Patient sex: M
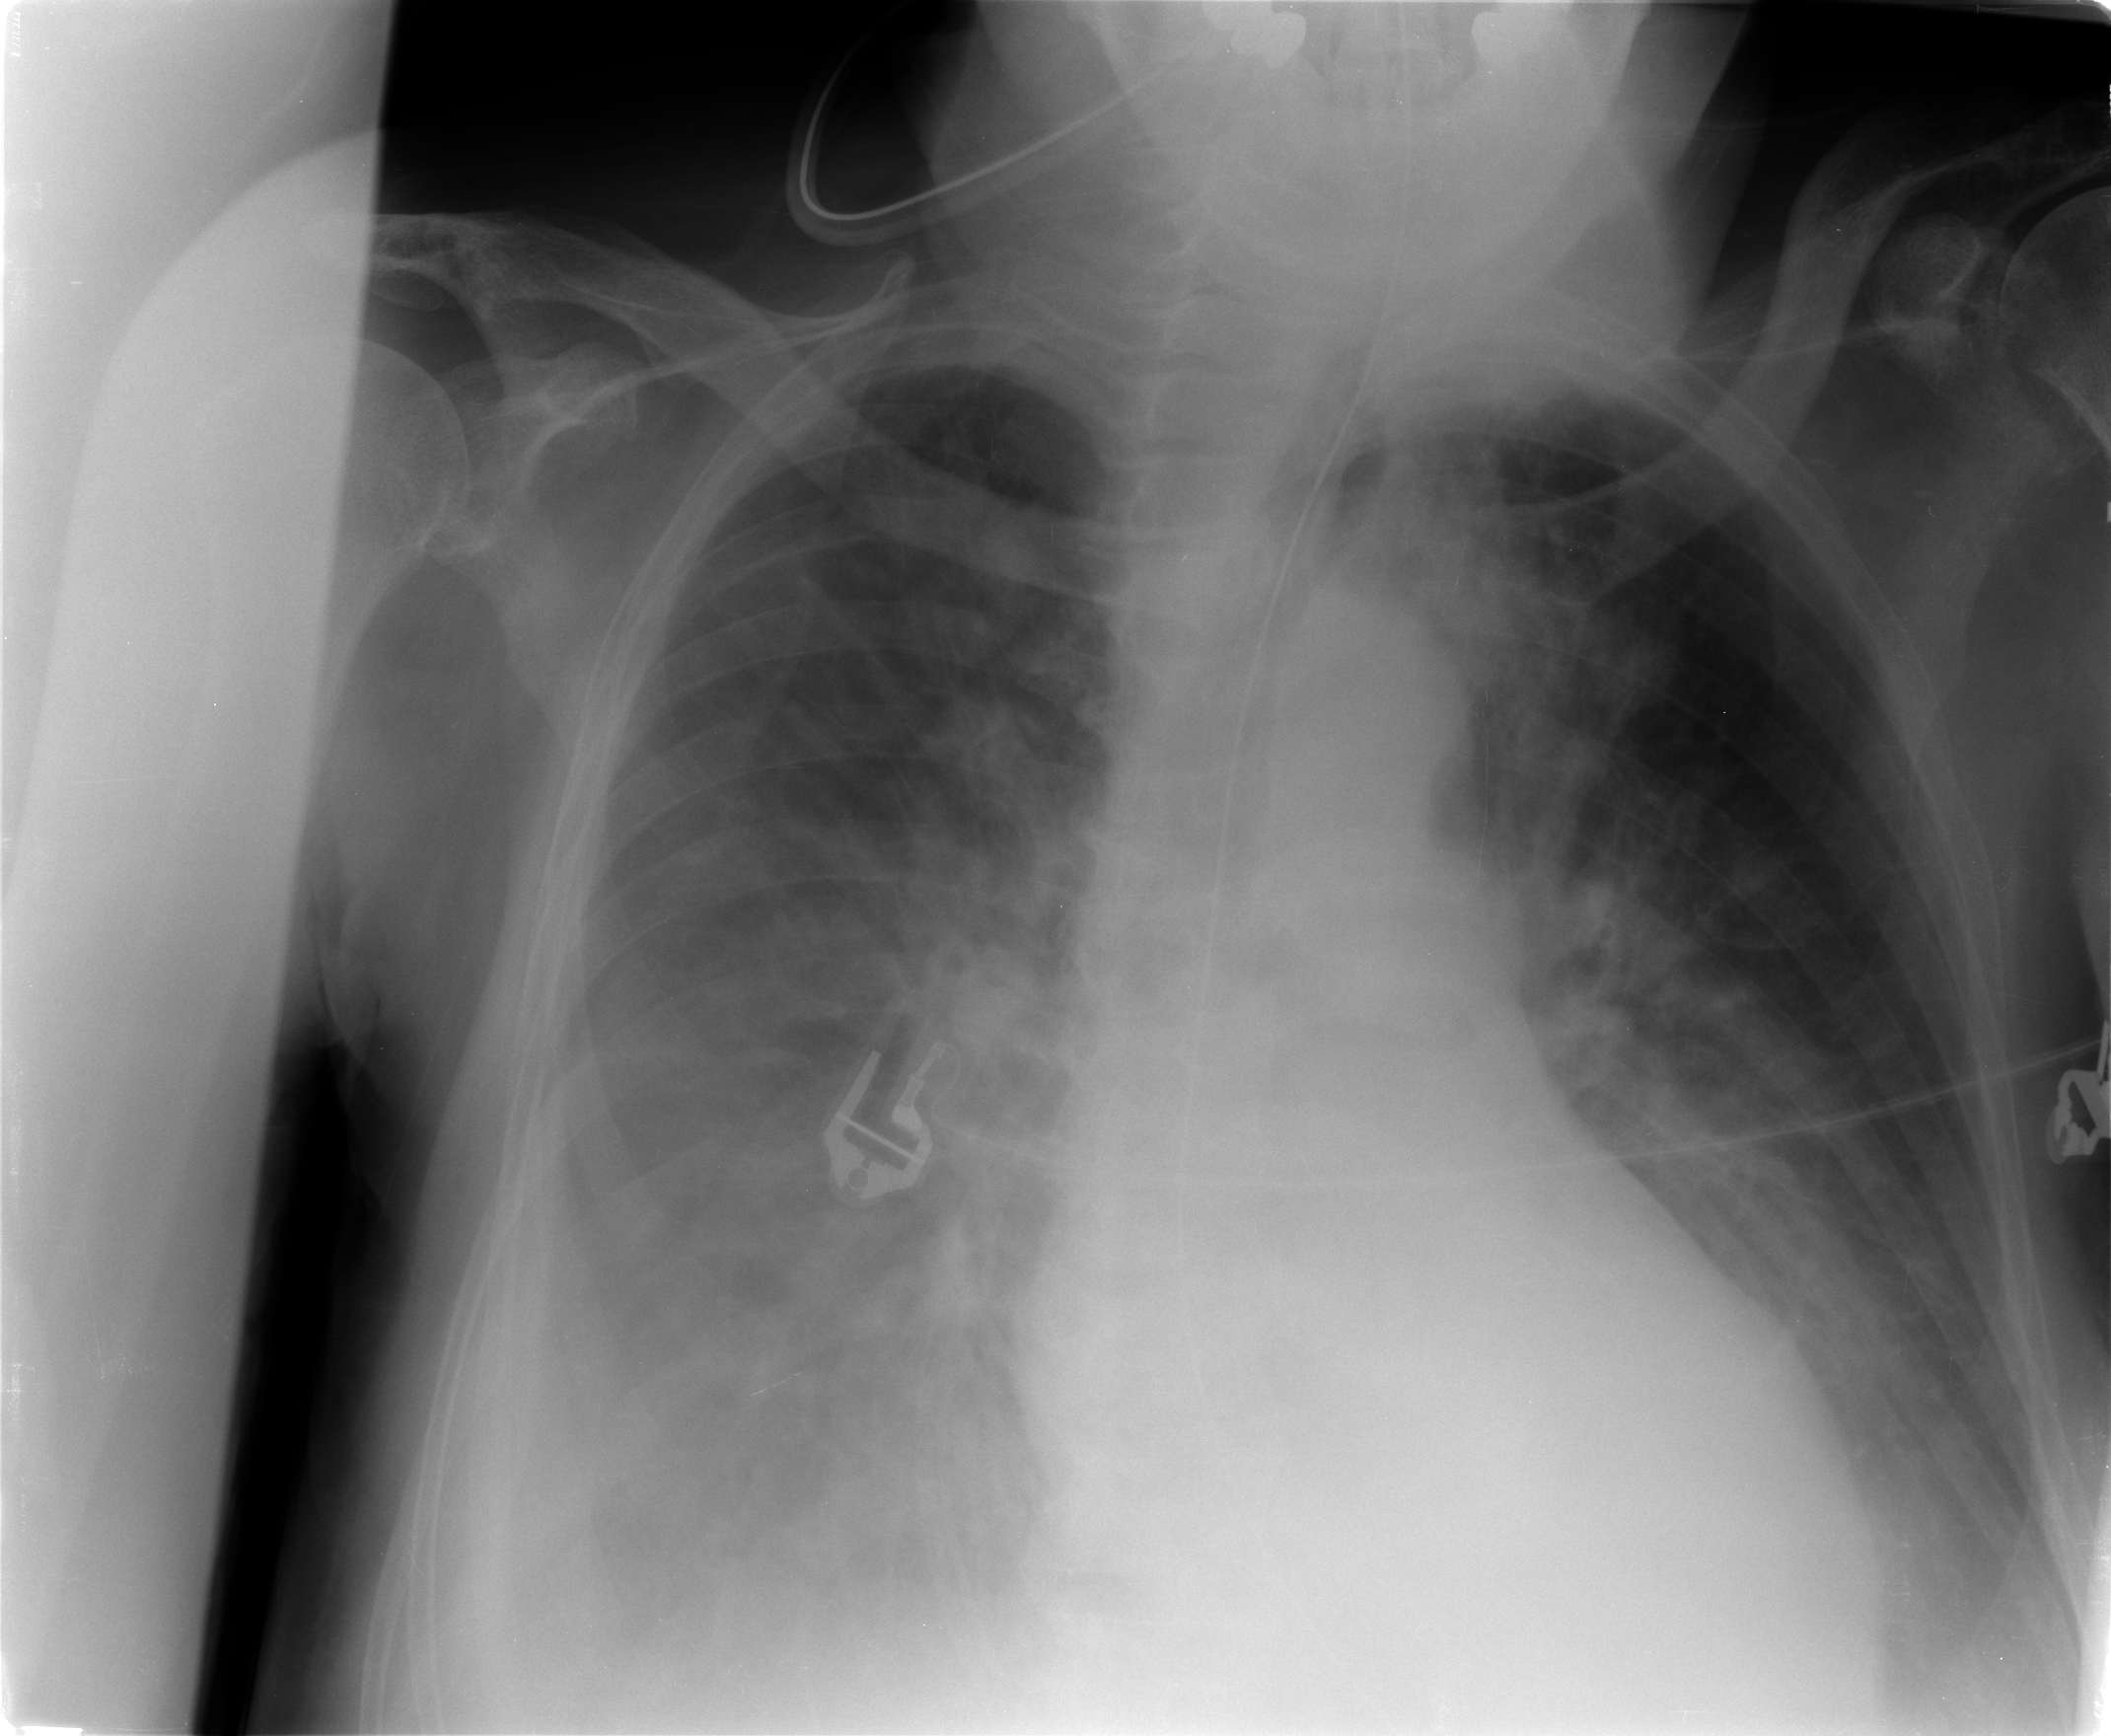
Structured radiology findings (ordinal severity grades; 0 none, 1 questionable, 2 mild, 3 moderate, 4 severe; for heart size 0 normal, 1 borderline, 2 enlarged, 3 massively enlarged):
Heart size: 0
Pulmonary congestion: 2
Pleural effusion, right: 3
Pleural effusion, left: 3
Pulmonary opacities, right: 1
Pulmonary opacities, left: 1
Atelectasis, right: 2
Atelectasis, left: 2